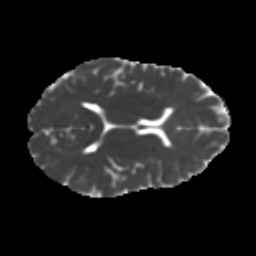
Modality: MD
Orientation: axial
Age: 33
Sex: female
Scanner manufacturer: ge
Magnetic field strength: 3 T
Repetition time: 7.8 s
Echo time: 0.0606 s